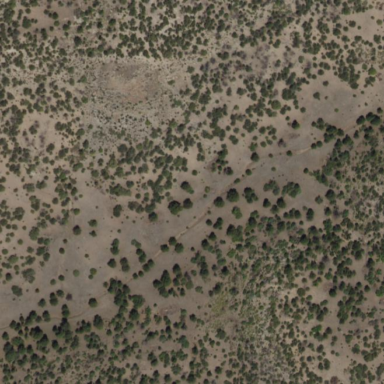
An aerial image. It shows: Patch of scrub vegetation.